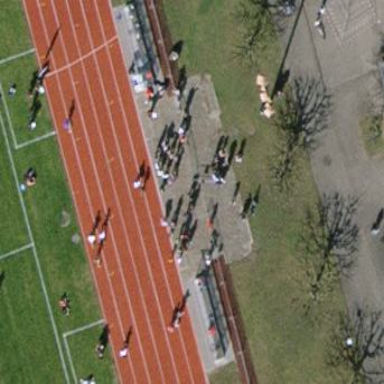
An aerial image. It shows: Athletics pitch for leisure land sports.